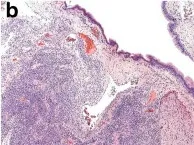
Histological examination of the specimen. Five-fold.
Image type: pathology (h&e)